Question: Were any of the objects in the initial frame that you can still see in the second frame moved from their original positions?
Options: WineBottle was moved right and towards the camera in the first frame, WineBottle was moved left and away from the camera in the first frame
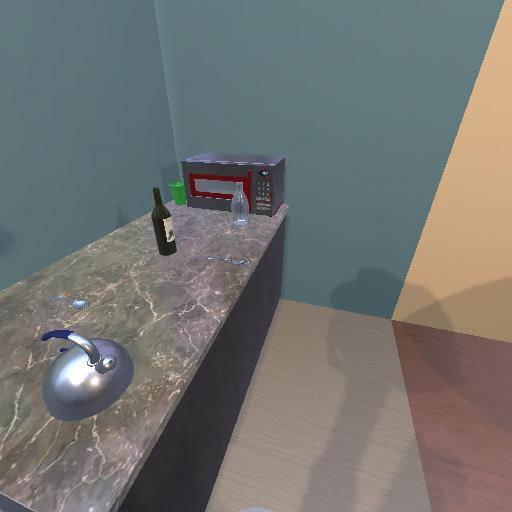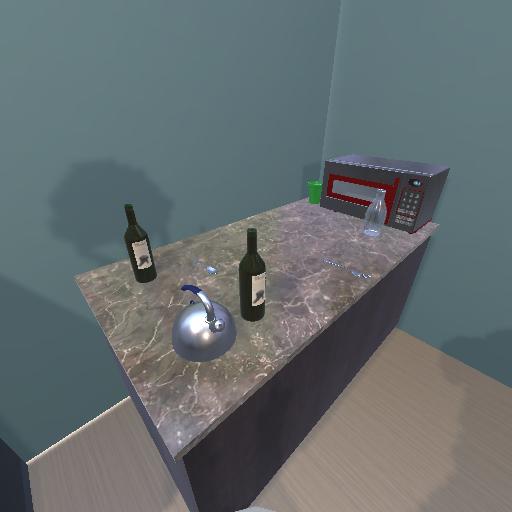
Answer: WineBottle was moved right and towards the camera in the first frame